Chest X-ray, AP view. Patient: 42 years old, sex M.
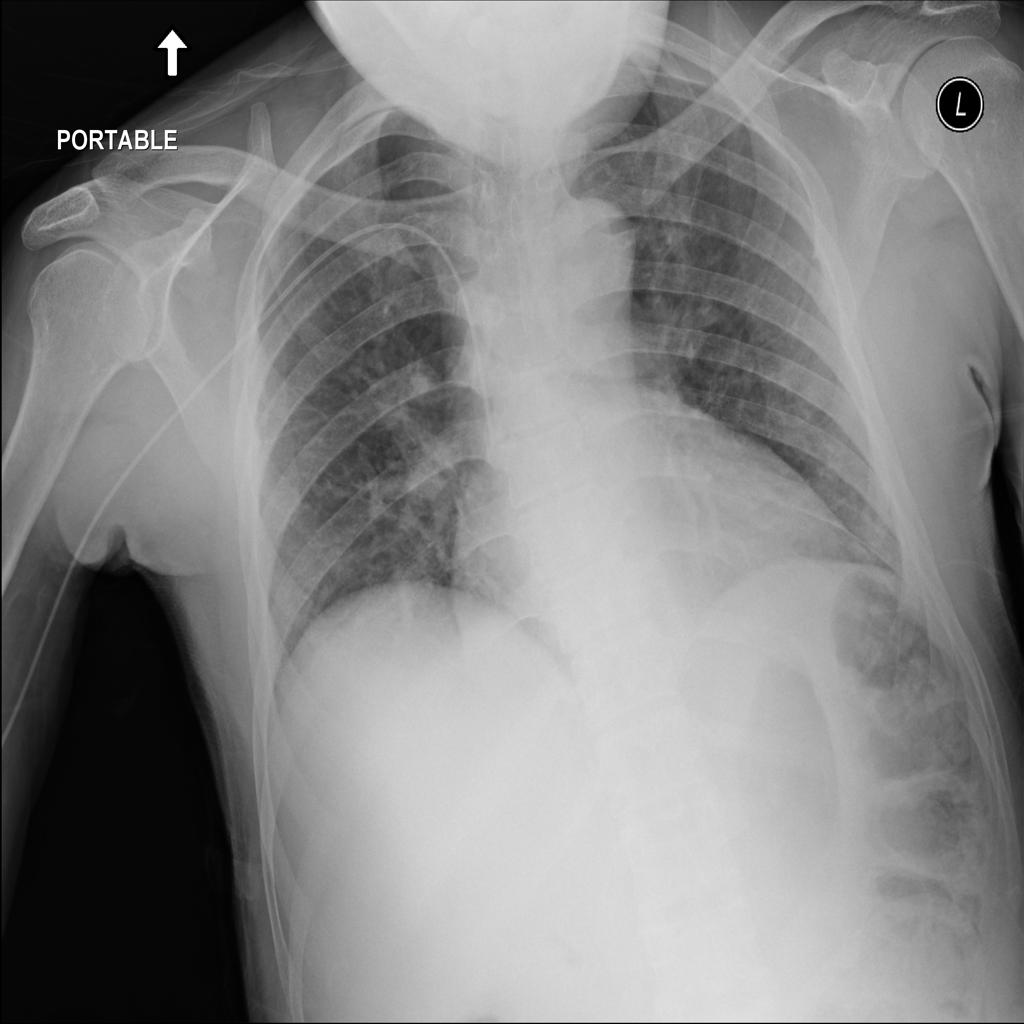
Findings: No Finding